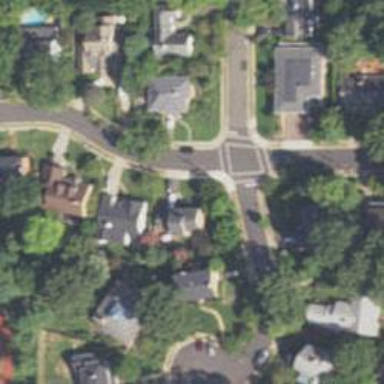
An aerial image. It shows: Road with stop sign.